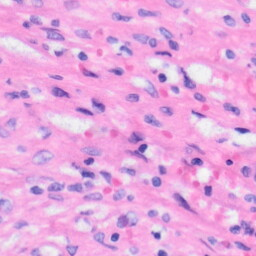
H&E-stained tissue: Liver